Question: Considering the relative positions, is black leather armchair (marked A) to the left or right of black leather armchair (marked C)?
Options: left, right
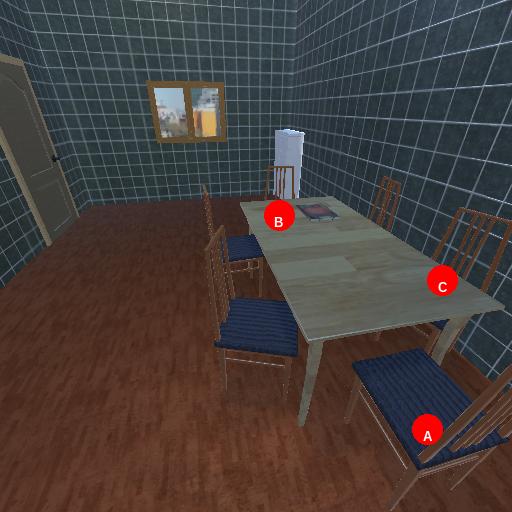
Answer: left